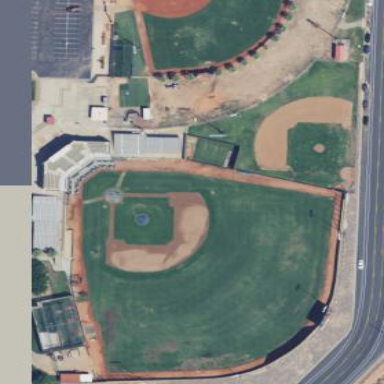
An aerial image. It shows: Baseball pitch for leisure land activities.